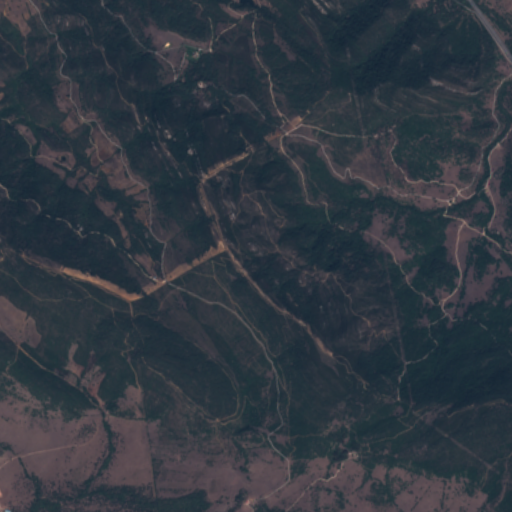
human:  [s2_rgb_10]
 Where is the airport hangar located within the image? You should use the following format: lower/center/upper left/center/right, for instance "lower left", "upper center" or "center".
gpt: The airport hangar is located in the upper left of the image.
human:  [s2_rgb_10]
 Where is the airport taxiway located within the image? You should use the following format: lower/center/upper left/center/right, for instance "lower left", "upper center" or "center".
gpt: The airport taxiway is located in the upper left of the image.
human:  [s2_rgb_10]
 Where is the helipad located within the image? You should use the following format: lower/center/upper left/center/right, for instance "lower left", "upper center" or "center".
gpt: The helipad is located in the upper left of the image.
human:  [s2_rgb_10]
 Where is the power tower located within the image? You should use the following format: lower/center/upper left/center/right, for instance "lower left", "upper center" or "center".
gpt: The power tower is located in the right of the image.
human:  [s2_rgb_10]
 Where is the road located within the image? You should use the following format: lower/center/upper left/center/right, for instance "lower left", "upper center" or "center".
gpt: There is no road in the image.